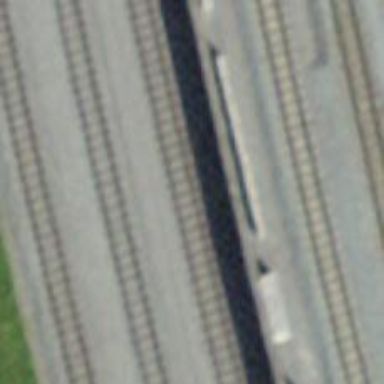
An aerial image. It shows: Narrow-gauge railway with one track passing through service yard. The railway is electrified with contact line.